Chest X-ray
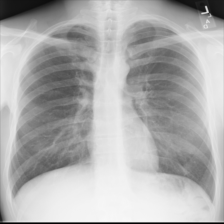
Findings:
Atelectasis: negative
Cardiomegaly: negative
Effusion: negative
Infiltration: negative
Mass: negative
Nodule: negative
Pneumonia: negative
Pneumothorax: negative
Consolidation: negative
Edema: negative
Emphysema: negative
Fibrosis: negative
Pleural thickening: positive
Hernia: negative